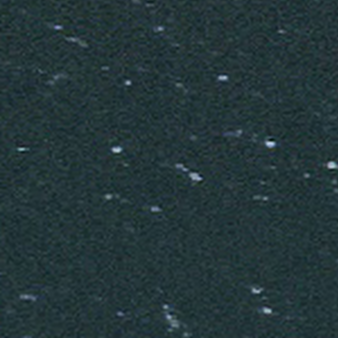
Label: other